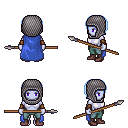
a pixel art fantasy rpg character, female body template, dark elf, purple skin, blue cape, teal pants, white cyan pageboy hairstyle, chain hood, cloth bracers, maroon shoes, spear, four views (front, back, left, right), 2x2 character sprite sheet, small pixel art, hard edges, no anti-aliasing